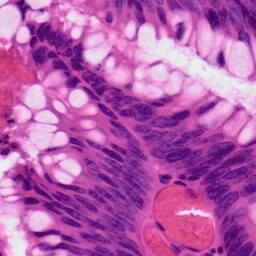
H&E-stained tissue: Colon